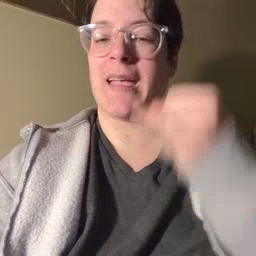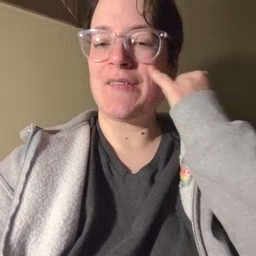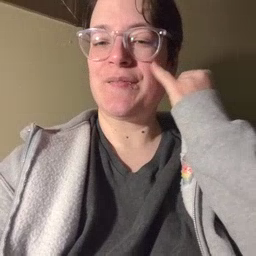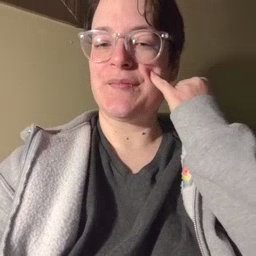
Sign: if